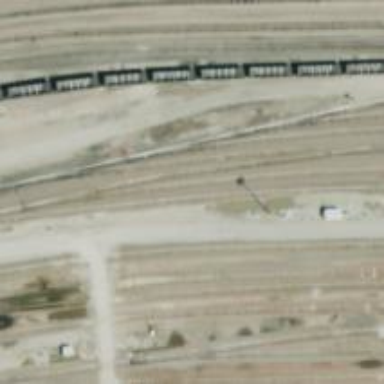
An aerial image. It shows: Railway yard in service.